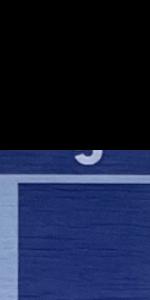
Label: Empty